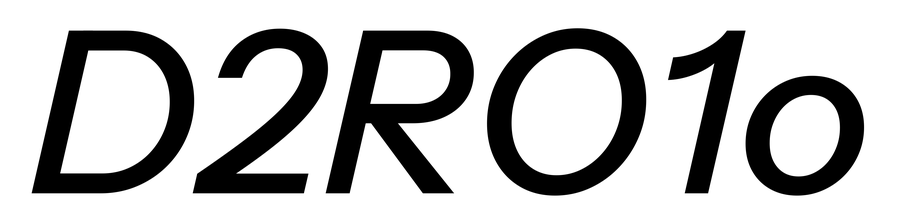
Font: InstrumentSans-Italic_Medium_Italic